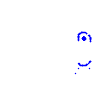
Particle: electron